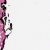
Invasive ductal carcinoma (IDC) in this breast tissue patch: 0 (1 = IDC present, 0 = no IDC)